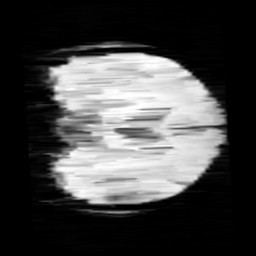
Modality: minIP
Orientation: coronal
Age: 12
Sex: female
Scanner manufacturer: siemens
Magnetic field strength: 3 T
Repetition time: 0.027 s
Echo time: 0.02 s